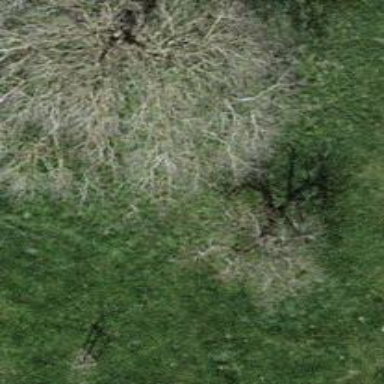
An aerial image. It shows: Broadleaved tree with lush leaves.